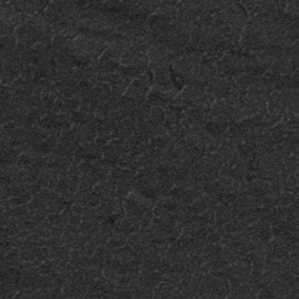
Label: frost